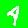
Digit: 4